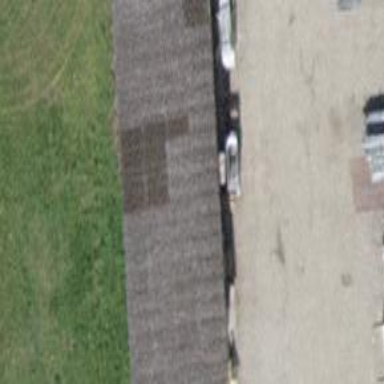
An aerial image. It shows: Shed.